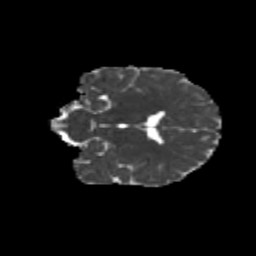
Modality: MD
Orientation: coronal
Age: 14
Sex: male
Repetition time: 9.512 s
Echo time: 0.089 s